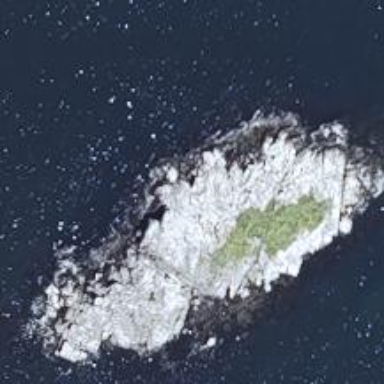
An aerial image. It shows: Island with natural coastline.